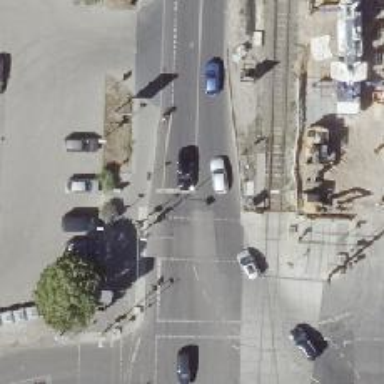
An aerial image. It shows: Road with traffic signals.